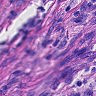
Metastatic tissue present: yes